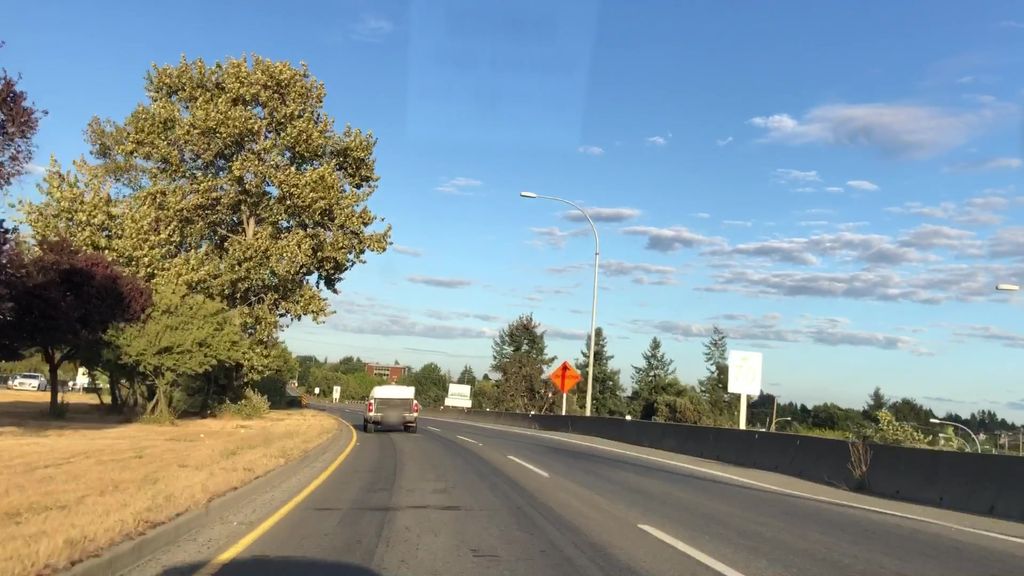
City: victoria